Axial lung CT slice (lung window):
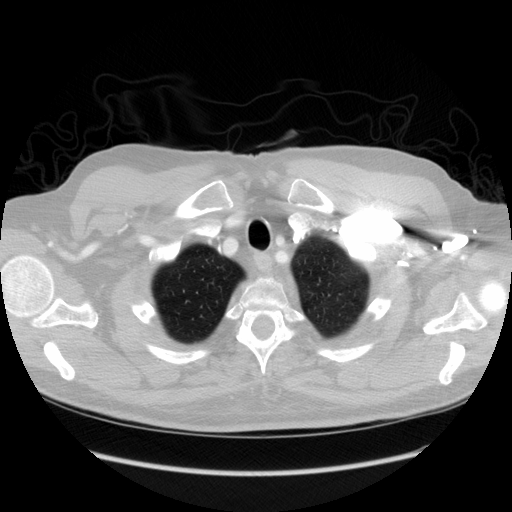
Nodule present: no